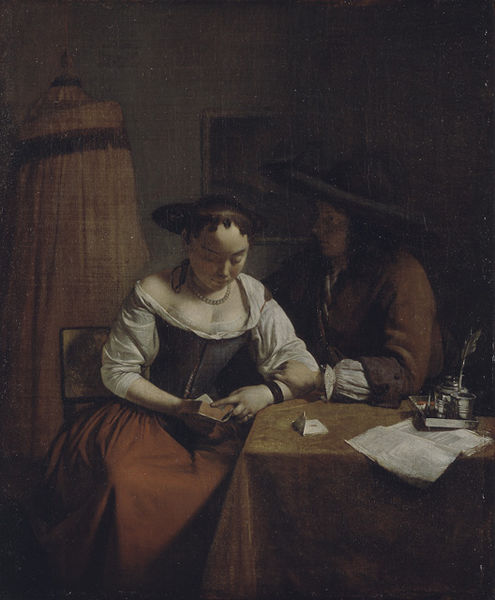
Titel: Der Liebesantrag an die Lesende
Künstler: Jacob Ochtervelt
Standort: Karlsruhe
Institution: Staatliche Kunsthalle Karlsruhe
Schlagwörter: dunkel, feder, gemälde, hand, mann, schatten, weiß, frauen, mädchen, sitzen, ausschnitt, braun, brust, busen, frau, hut, hüte, kleid, kopfbedeckungen, lampe, raum, stuhl, tisch, zimmer, blick, haus, rot, schirm, malerei, rock, alt, jung, mütze, mützen, wand, bibel, bluse, falten, halten, tablett, bild, holland, hände, niederlande, porträt, tischdecke, tischtuch, vorhang, öl, interieur, mantel, sessel, sitzend, stoff, decke, mutter, paar, blatt, dekoltee, perlen, kopfbedeckung, brüste, leidenschaft, liebe, papier, umarmung, düster, mieder, kette, weib, lesen, bett, stube, krempe, perlenkette, halskette, spiel, buch, zettel, literatur, tinte, zuneigung, umschlag, tracht, liebespaar, ehepaar, ehe, armband, jüngling, brief, liebesbrief, schreiben, liebende, korsett, niederländer, tintenfass, anbeten, berühren, leserin, begehren, dirndl, wiege, lektüre, federkiel, paier, neuzeit, kinderbett, schächer, flandern, schreibgerät, bildung, auschnitt, mider, schreibzeug, sexualität, wieder, perlenkettte, neuzeot, kettehut, ttischdecke, tisch+holland